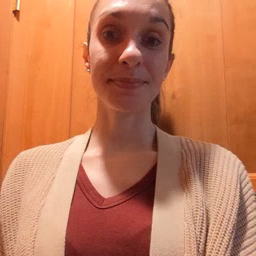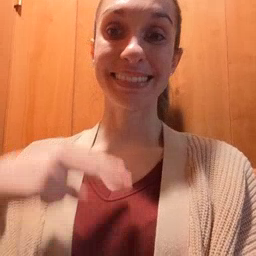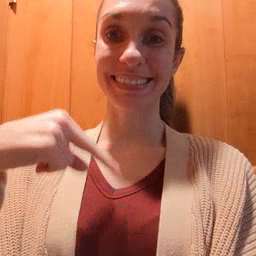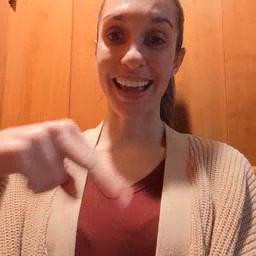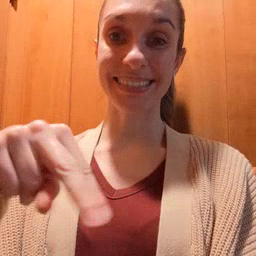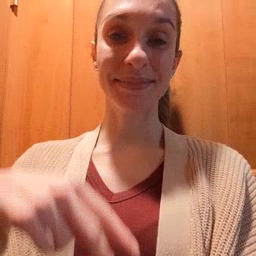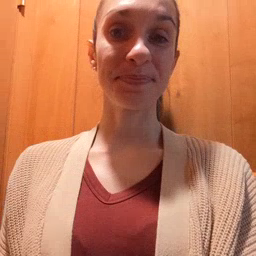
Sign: dance